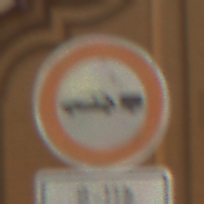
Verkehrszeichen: VerbotPersonenkraftwagenMitAnhaenger
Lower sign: ZeitangabenOhneBeschraenkungAufWochentage2
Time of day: MorningAfternoon
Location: Outdoor (Urban)
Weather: PartlyCloudy
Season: NotSpecified
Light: Natural